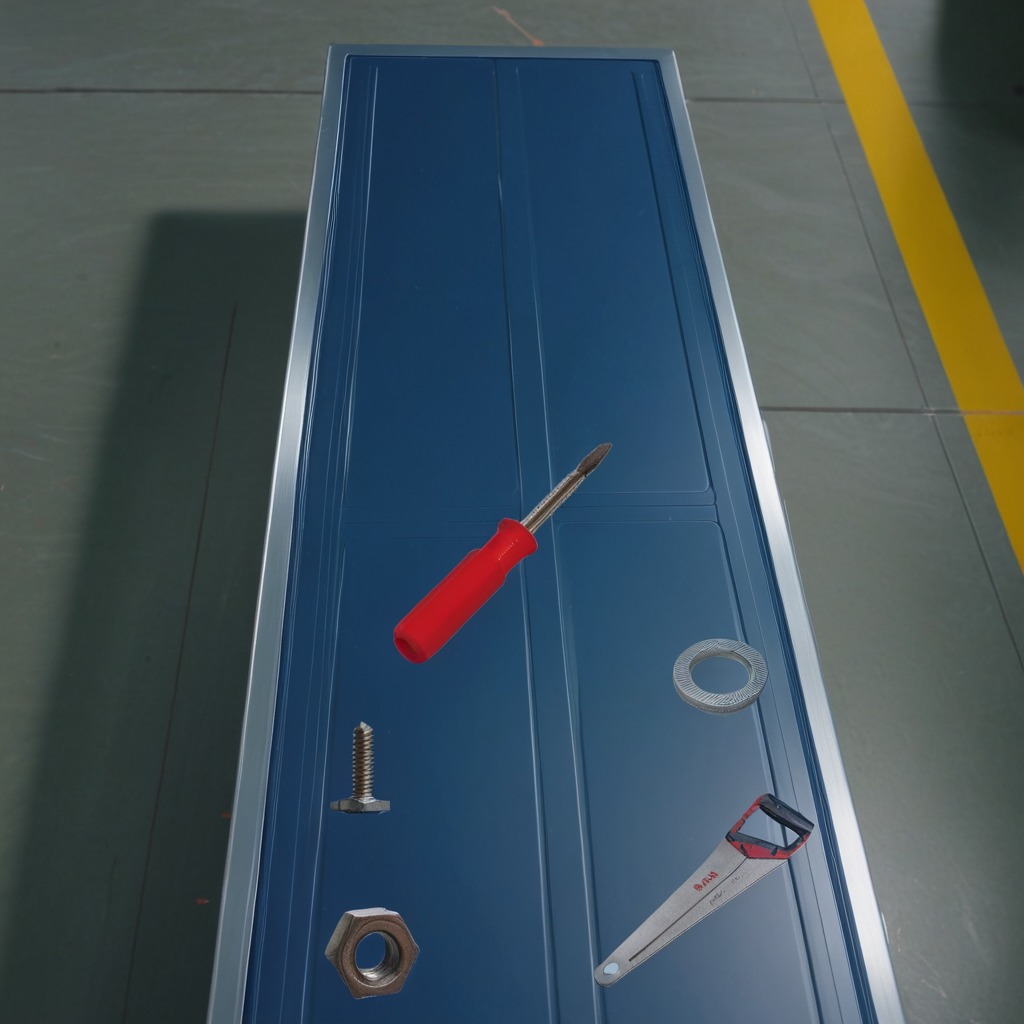
A metal washer, a metal machine screw, a metal saw, a screwdriver, and a metal nut are lying on the toolbox surface in an airplane hangar workshop.